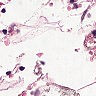
Metastatic tissue present: no